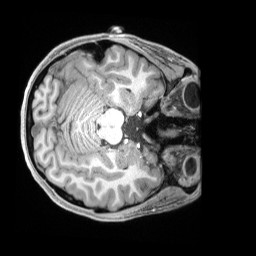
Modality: T1w
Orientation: axial
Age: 20
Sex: female
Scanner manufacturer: siemens
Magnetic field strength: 3 T
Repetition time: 2.4 s
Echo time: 0.00226 s